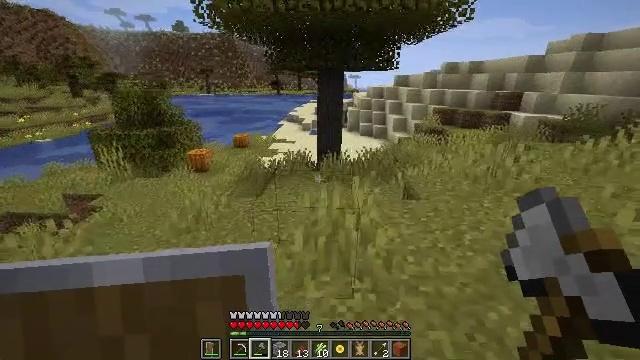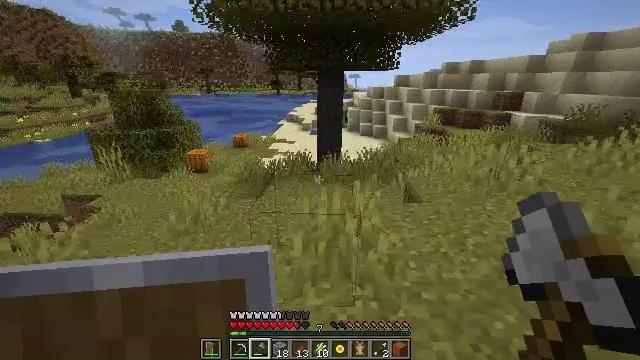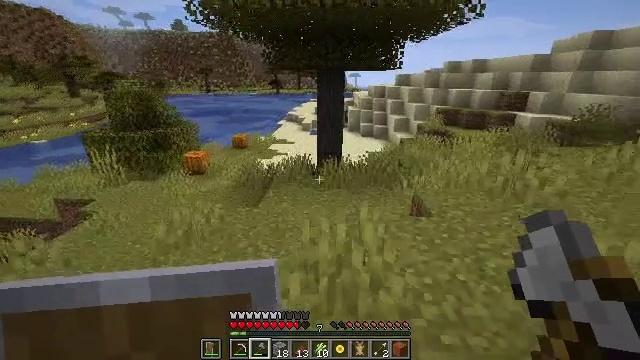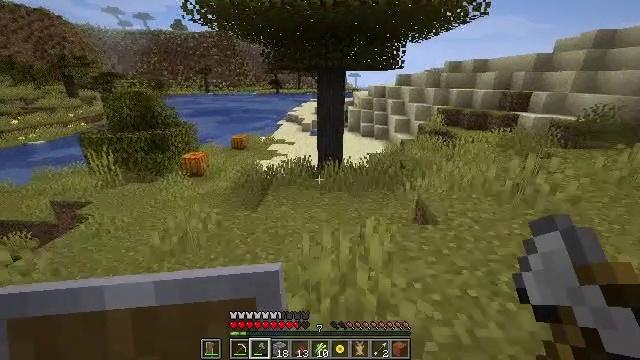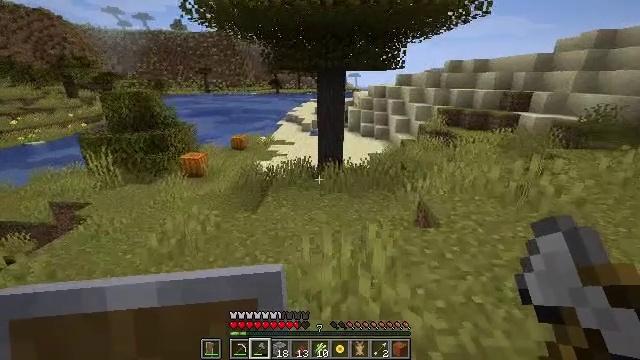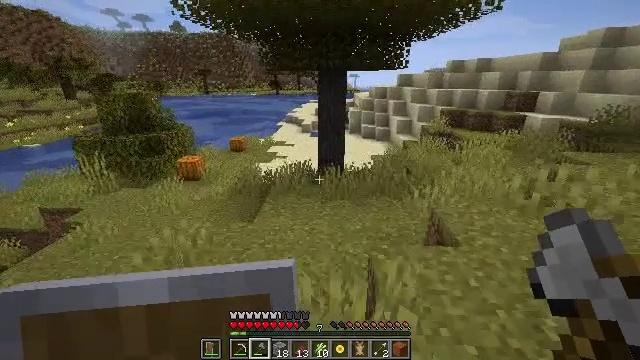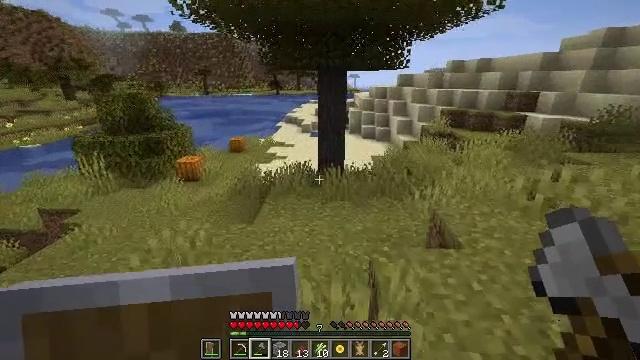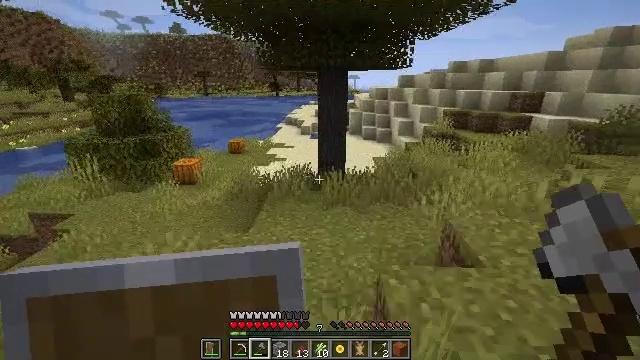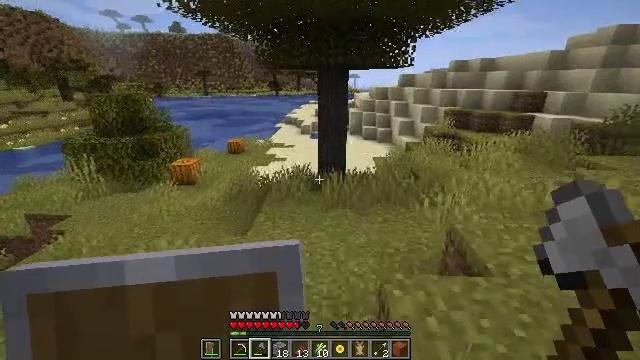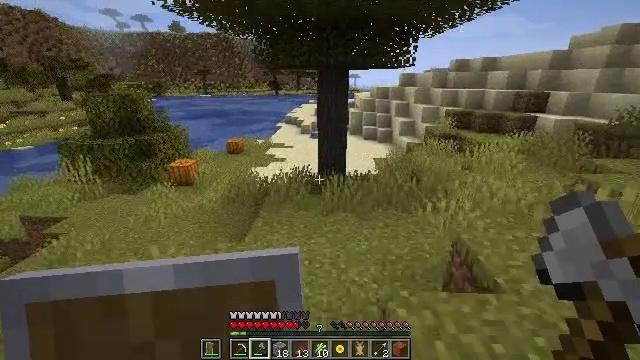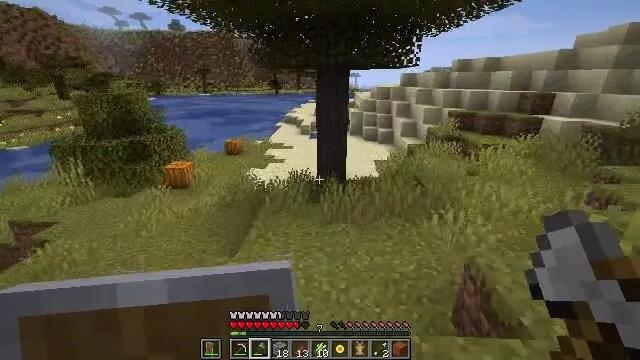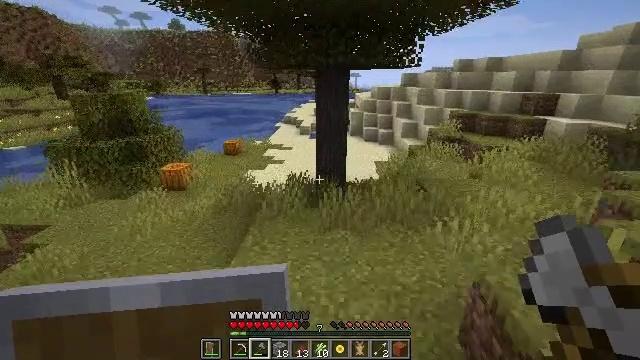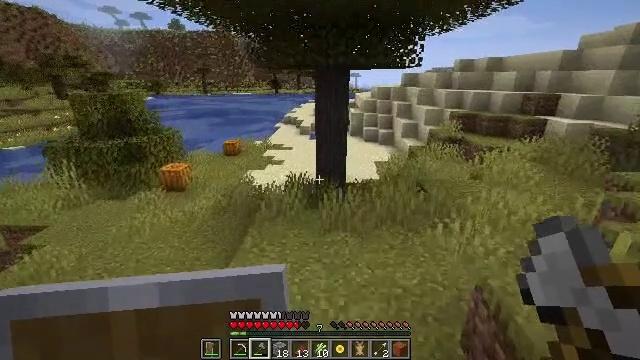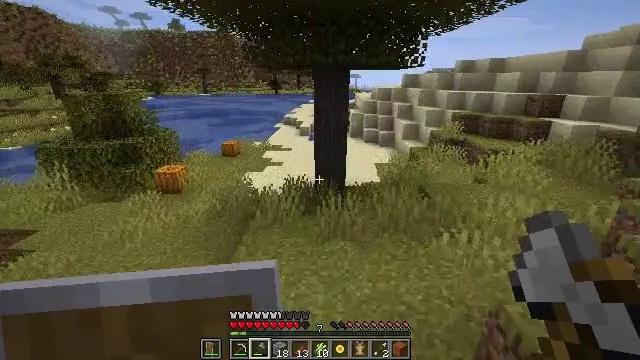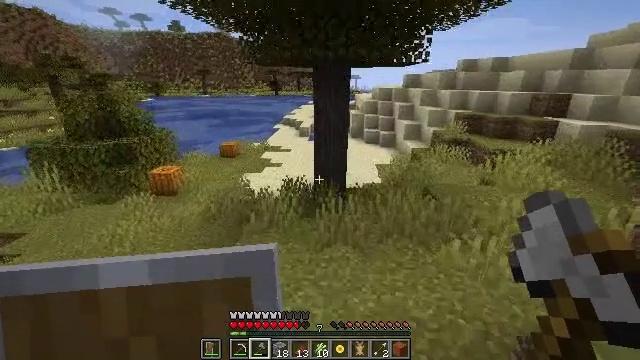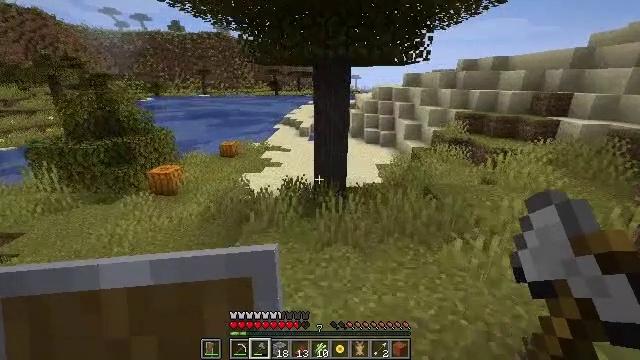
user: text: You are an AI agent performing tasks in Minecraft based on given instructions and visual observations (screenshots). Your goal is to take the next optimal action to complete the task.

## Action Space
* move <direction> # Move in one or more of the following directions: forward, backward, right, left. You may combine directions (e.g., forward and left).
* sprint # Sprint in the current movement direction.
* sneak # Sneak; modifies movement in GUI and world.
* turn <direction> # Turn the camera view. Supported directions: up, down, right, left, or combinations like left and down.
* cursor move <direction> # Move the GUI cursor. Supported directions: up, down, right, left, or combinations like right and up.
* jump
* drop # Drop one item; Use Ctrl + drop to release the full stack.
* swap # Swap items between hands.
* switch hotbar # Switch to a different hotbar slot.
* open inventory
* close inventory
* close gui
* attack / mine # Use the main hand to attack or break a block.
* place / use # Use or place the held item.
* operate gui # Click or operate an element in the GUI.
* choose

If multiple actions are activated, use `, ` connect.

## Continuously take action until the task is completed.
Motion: motion action
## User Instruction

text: Collect acacia logs by breaking the tree.
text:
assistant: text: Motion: move forward
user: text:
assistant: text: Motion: move forward
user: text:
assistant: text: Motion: move forward
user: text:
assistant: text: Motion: move forward
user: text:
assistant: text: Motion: move forward
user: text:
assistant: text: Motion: move forward
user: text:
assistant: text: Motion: move forward
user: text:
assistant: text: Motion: move forward
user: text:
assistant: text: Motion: move forward
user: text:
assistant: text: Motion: move forward
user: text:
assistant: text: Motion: move forward
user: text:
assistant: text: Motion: move forward
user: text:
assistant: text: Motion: move forward
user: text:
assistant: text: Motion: move forward
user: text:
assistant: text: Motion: move forward
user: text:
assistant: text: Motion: move forward
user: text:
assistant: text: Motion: move forward
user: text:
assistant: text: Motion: move forward
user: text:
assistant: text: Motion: move forward
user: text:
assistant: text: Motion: move forward
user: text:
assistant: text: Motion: move forward
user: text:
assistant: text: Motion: move forward
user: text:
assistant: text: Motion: move forward
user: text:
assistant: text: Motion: move forward
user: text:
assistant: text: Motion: move forward
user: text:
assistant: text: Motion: move forward
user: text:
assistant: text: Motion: move forward
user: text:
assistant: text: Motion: move forward
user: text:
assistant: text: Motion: move forward, turn right
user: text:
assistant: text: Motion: move forward, turn right and down